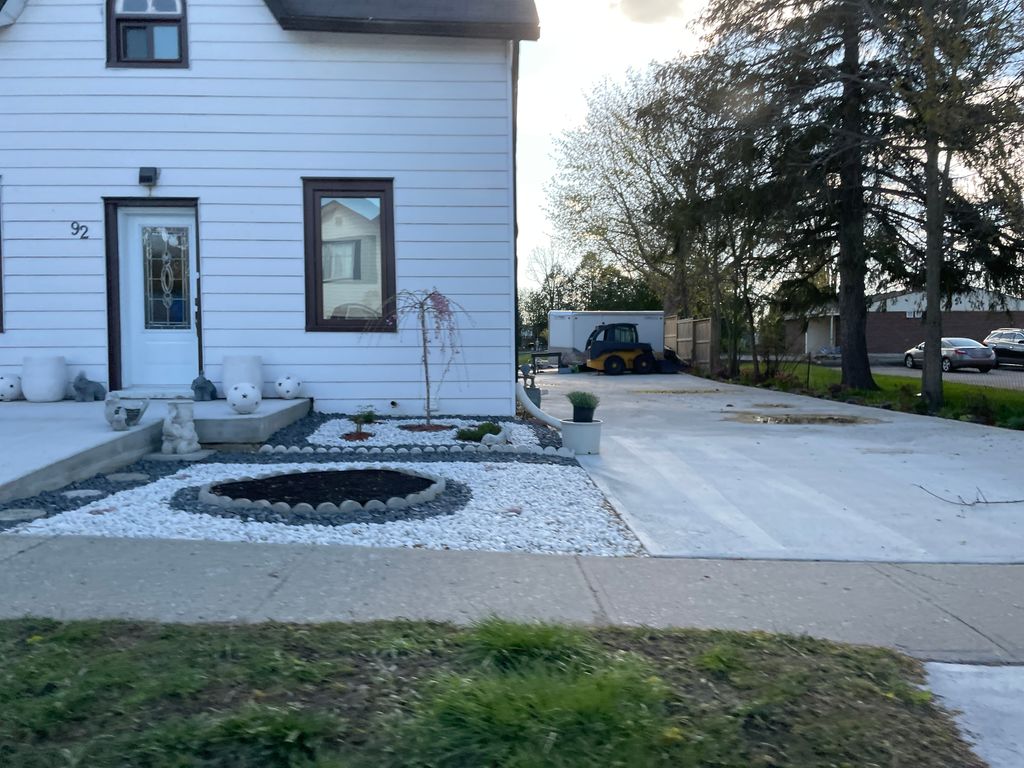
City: kitchener-waterloo